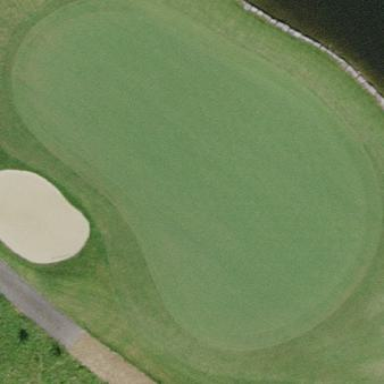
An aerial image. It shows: Picturesque green golfing area with grass land use.